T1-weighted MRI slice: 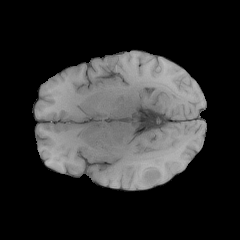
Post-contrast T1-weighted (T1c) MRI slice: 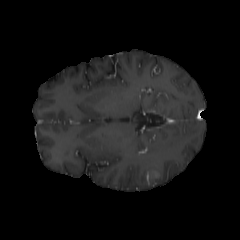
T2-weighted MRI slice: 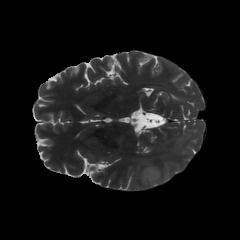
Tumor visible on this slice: yes